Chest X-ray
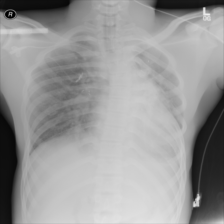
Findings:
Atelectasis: negative
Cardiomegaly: negative
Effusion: negative
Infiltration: negative
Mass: negative
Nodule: negative
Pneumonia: negative
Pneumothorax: negative
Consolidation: negative
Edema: negative
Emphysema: negative
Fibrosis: negative
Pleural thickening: negative
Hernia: negative